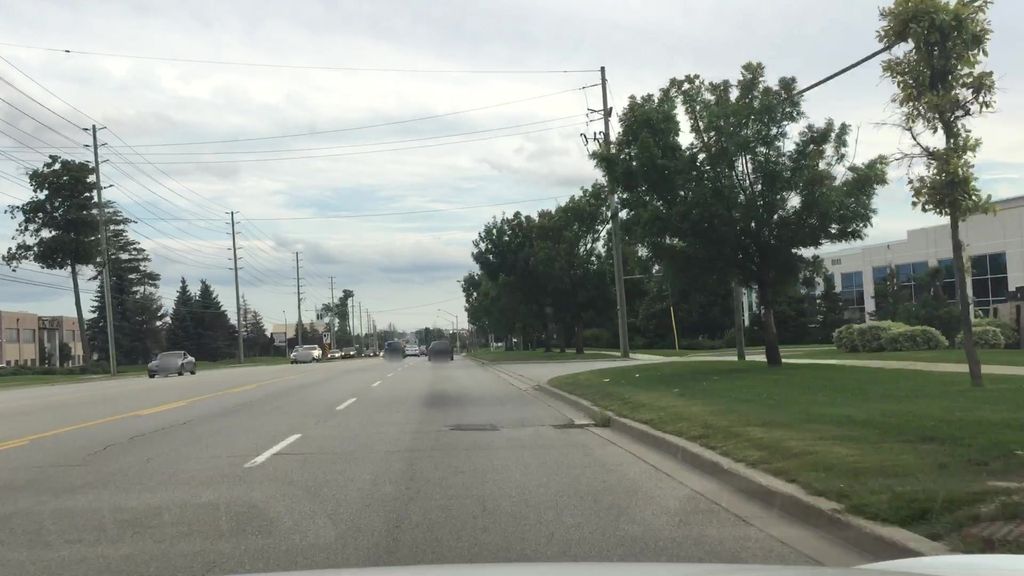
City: toronto